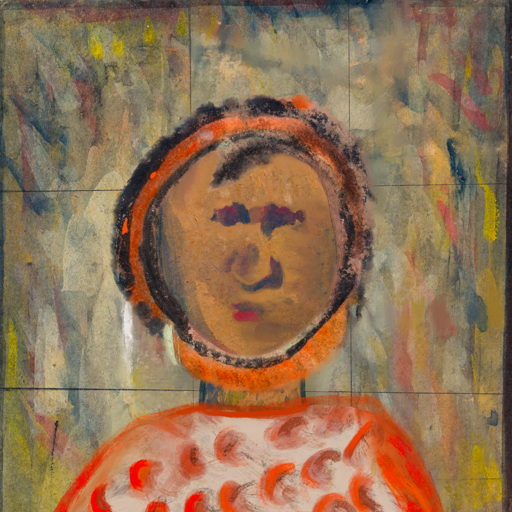
Background: GypsyMother, Head And Neck Front: In_The_Sun, Face Front: In_The_Sun, Bust: Rupkatha, Hair Front: Childish, Head Accessory: Blank, Second Necklace: Blank, Necklace: Blank, Baby: Blank